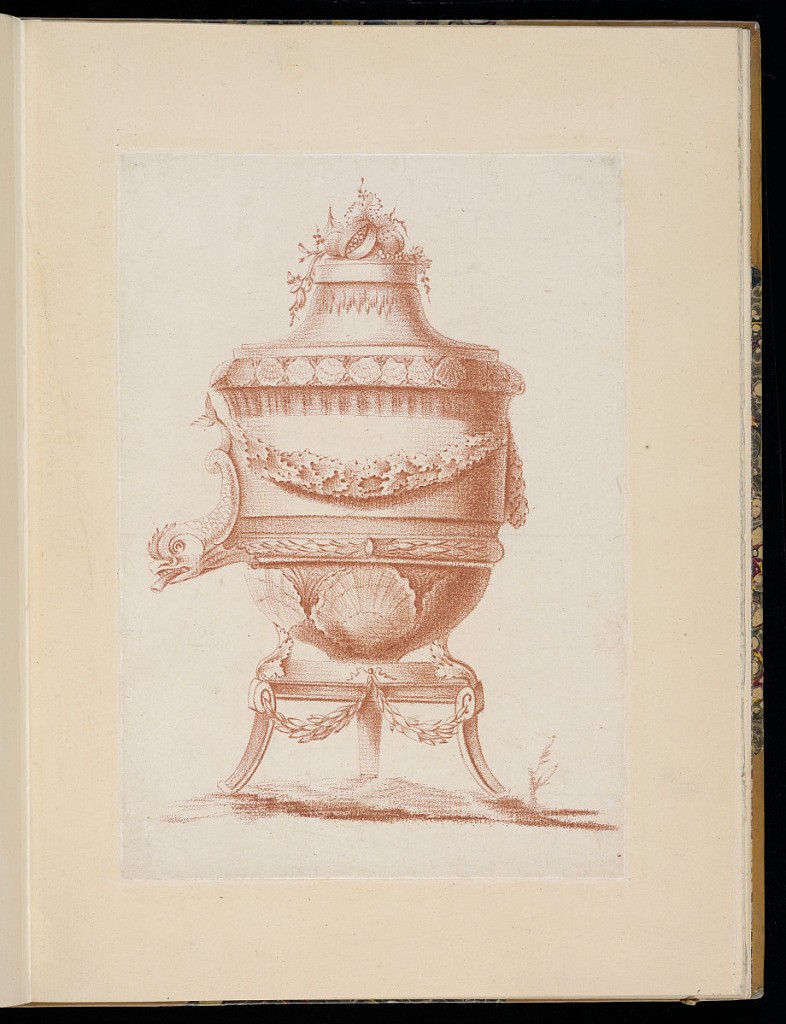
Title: Ornamental Vase of Fountain Design
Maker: A. Panier, French, active 18th century
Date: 1767-1793
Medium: Crayon-manner engraving with red ink on paper
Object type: Print
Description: Lidded vase with a grotesque dolphin-head spigot near its base. The vase has a finial comprised of fruits, leaves, and trailing vines. A band of repeating shells encircles the vase at its shoulder. A garland of leaves is draped across the body of the vase. Large shells decorate the lower portion of the vase. The vase is elevated on a tripod with a garland of leaves draped between the three legs; there is some indication of a ground of grasses below the vase. The print is engraved in red ink (sanguine) crayon manner. The plate is not lettered or numbered.